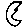
Label: moon